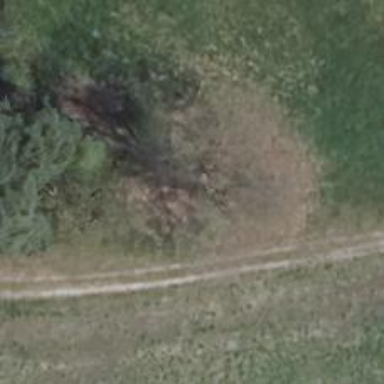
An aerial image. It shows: Group of deciduous broadleaved trees.